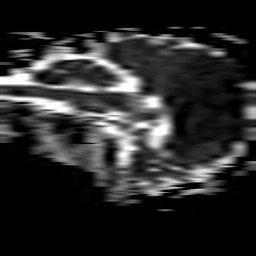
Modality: ADC
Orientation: sagittal
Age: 55
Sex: female
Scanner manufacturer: philips
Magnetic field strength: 3 T
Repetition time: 3.08 s
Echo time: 0.076 s